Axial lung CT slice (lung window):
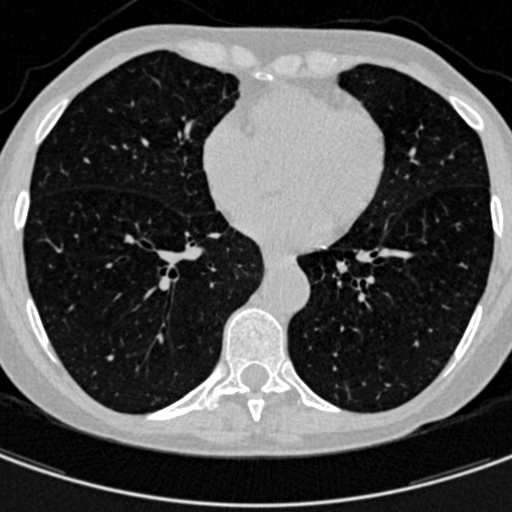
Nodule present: no